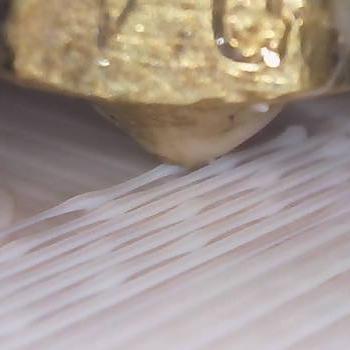
Flow rate: 42%